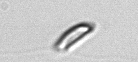
Label: Chrysochromulina